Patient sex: F
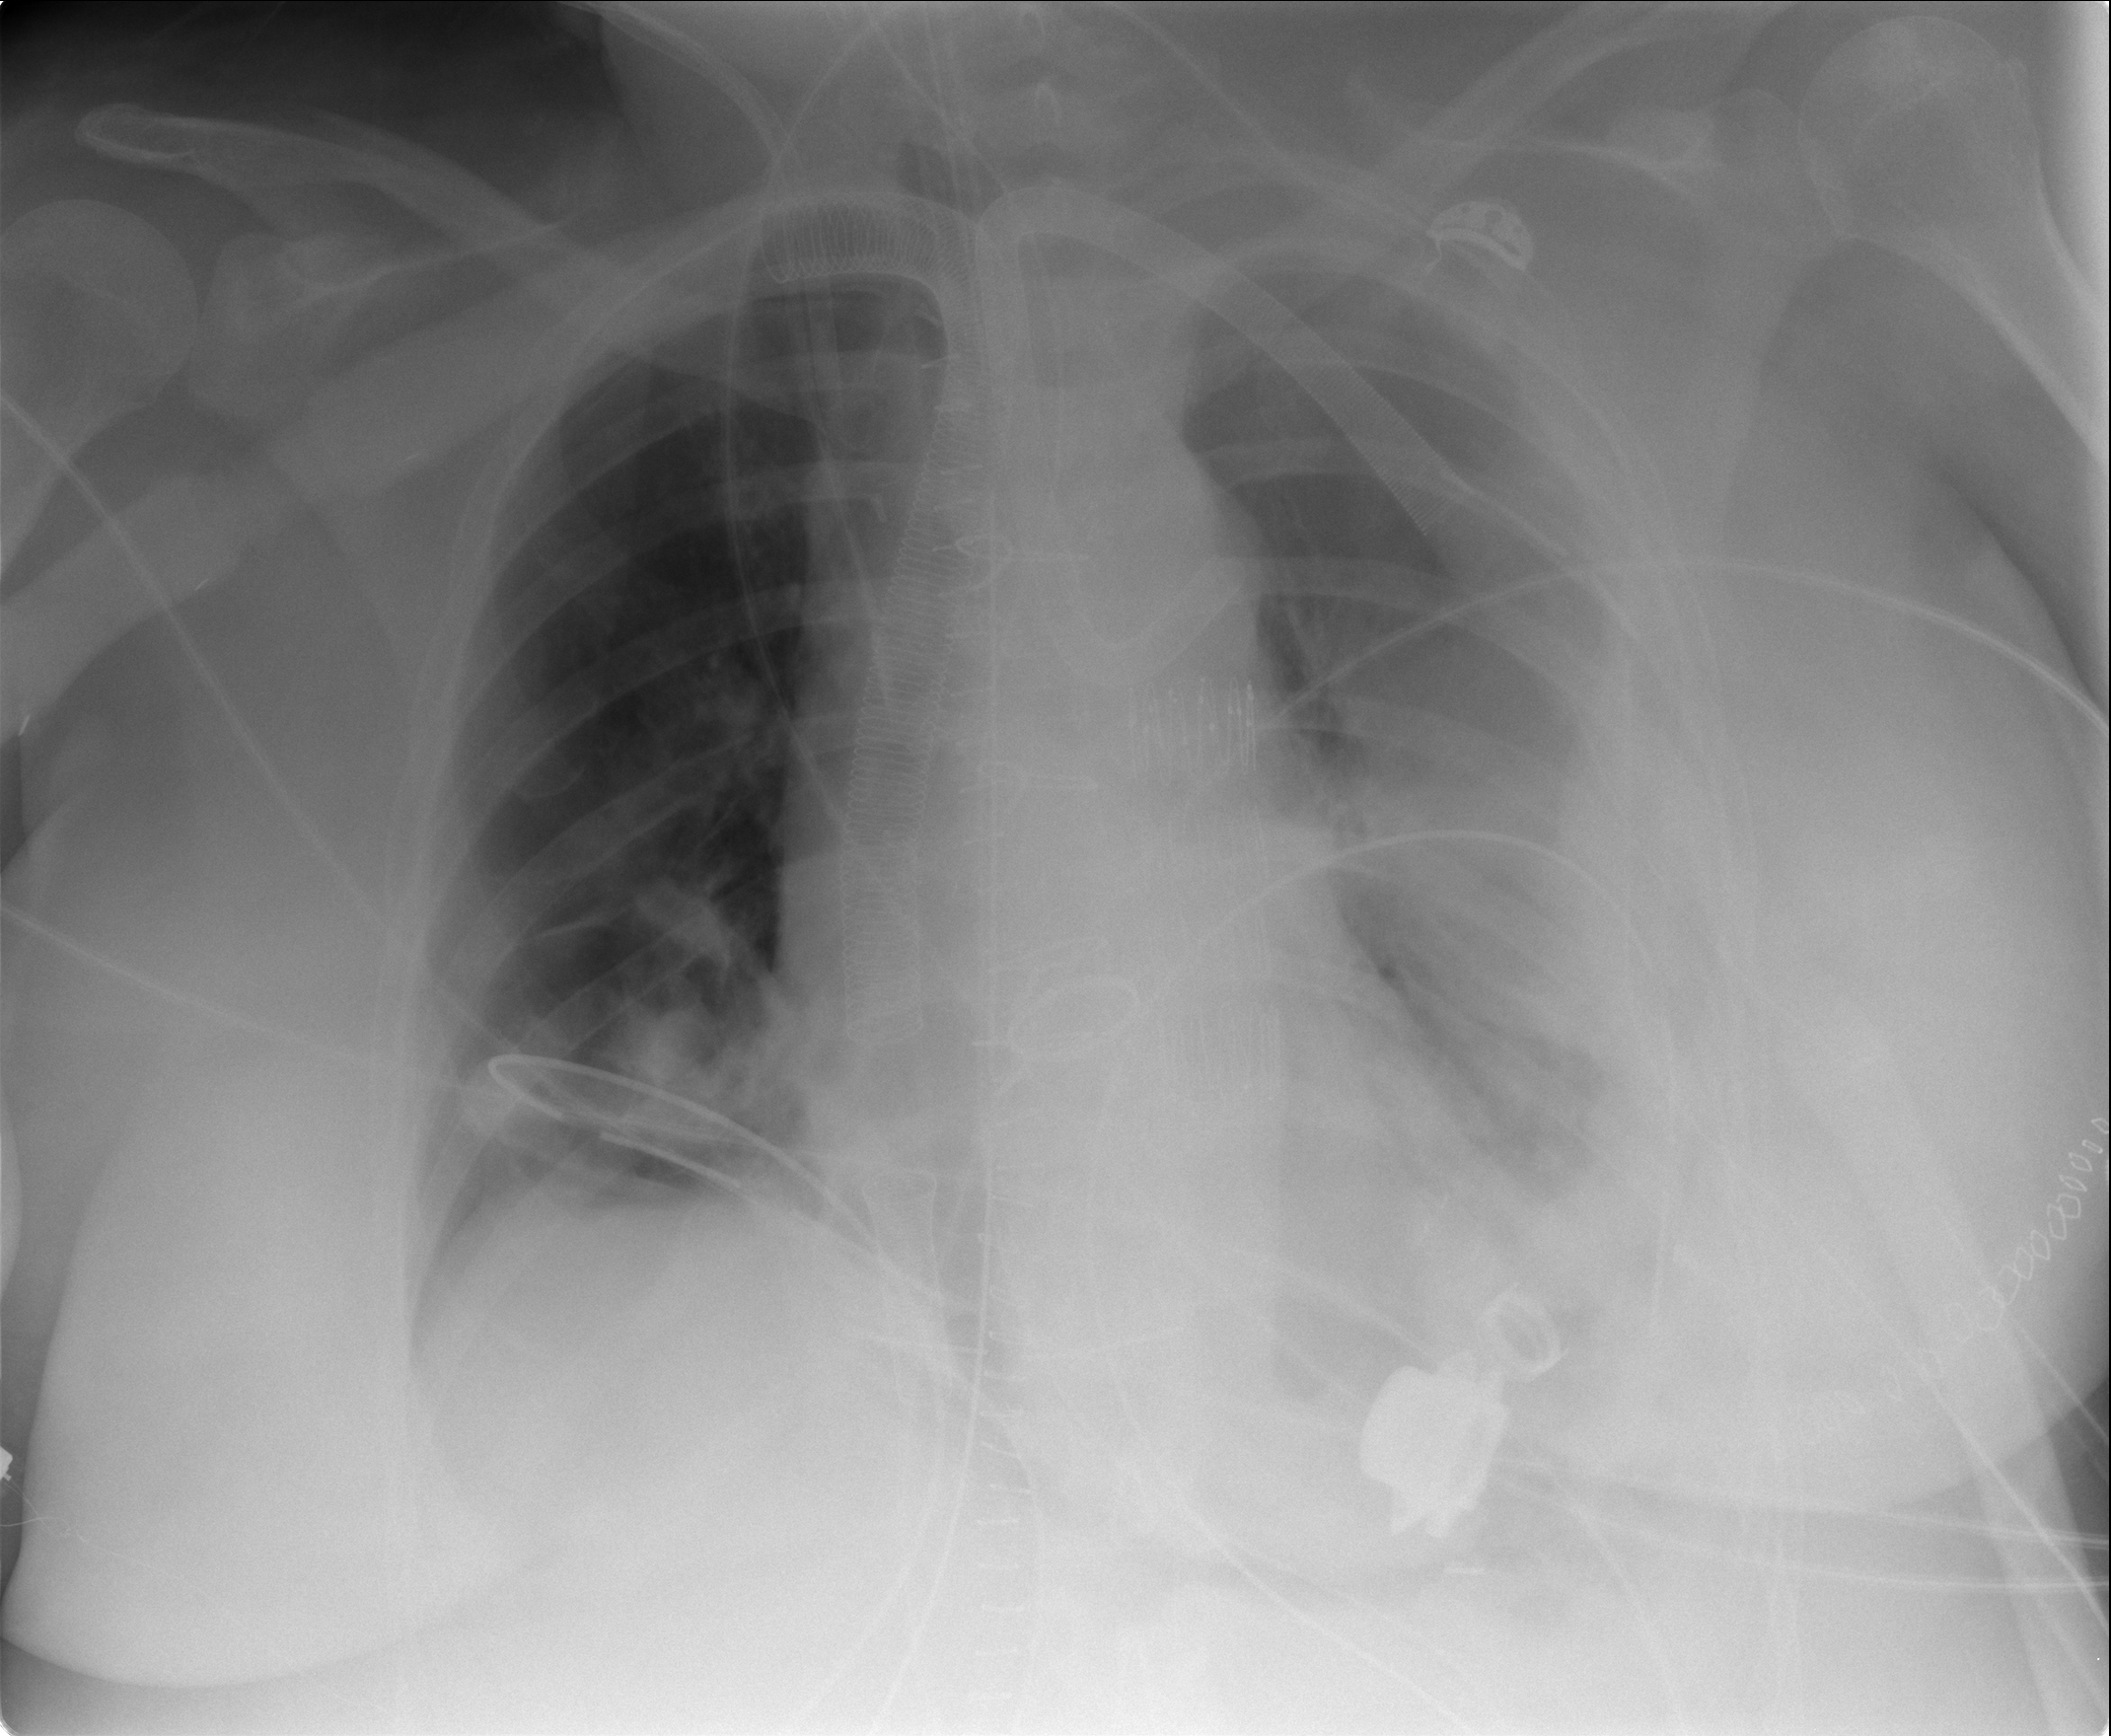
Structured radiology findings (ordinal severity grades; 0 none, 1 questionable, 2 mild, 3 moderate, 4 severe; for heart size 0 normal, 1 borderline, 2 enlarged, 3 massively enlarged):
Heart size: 1
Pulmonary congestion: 0
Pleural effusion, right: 1
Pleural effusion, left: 3
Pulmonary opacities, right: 0
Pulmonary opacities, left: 1
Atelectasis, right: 2
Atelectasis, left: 3